Echo time (TE): 1.8 ms
Repetition time (TR): 3.6 ms
Flip angle: 90 degrees
Bandwidth: 1320 Hz
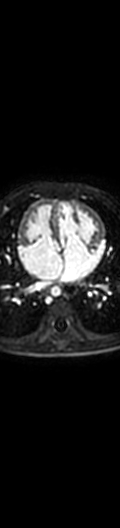
Patient age (years): 3
Disease severity: severe
Diagnoses: ASD|CMRArtifactPA|DLoopTGA|InvertedAtria|LeftCentralIVC|LeftCentralSVC|Mesocardia|VSD
Cardiac structures present: LV (left ventricle), RV (right ventricle), LA (left atrium), RA (right atrium), AO (aorta), PA (pulmonary artery), SVC (superior vena cava), IVC (inferior vena cava)